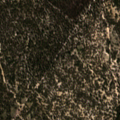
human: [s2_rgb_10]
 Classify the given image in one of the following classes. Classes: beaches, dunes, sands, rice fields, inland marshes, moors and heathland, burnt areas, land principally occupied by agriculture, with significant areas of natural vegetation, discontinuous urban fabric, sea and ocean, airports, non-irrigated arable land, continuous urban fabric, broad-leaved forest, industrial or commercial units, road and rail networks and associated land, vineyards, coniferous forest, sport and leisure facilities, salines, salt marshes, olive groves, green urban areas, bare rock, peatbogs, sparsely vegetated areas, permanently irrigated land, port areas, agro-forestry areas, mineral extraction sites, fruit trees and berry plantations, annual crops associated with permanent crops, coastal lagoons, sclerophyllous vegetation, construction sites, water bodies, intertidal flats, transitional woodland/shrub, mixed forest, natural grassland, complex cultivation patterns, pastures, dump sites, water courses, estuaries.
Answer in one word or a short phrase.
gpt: broad-leaved forest, mixed forest